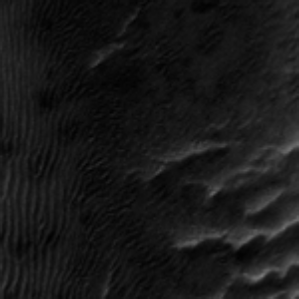
Label: frost